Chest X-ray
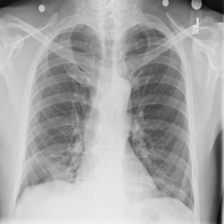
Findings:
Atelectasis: positive
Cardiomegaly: negative
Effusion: negative
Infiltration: negative
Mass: negative
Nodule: negative
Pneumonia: negative
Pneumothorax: negative
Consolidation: negative
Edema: negative
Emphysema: negative
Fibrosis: negative
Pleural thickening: negative
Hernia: negative